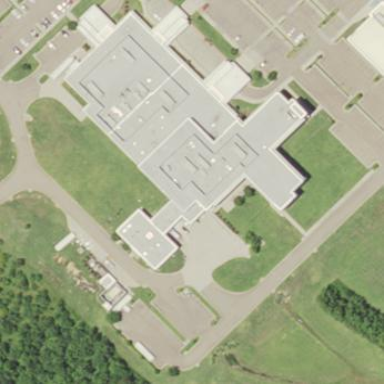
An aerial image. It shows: Hospital building with healthcare amenities.